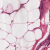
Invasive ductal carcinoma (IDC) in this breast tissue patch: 0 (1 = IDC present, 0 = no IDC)